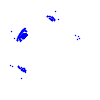
Particle: pion